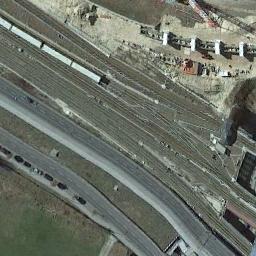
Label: railway